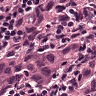
Metastatic tissue present: yes